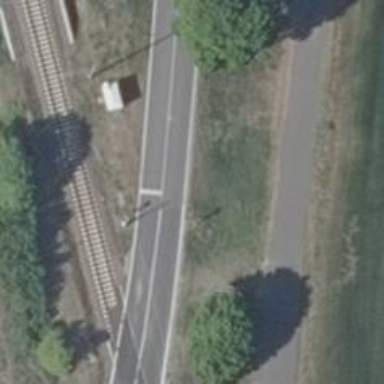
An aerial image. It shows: Secondary road with asphalt surface.